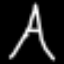
Label: The Eiffel Tower